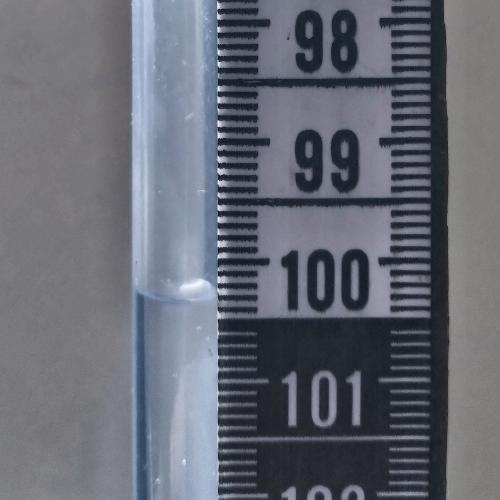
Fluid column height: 100.3 cm